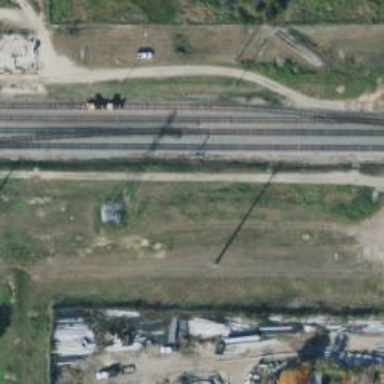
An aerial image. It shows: Railway signal.